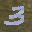
Label: 3